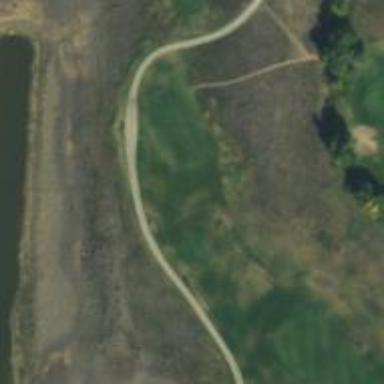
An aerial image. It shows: Well-maintained path used as golf cart path. The tracktype is grade1.